Interaction volume radius: 10 \u00c5
Interaction volume height: 25 \u00c5
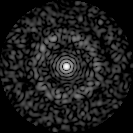
Disorder parameter: 0.808